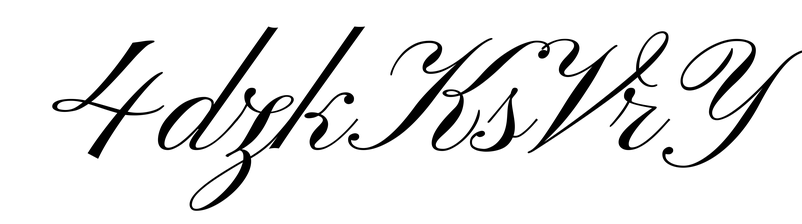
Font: PinyonScript-Regular